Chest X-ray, AP view. Patient: 28 years old, sex M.
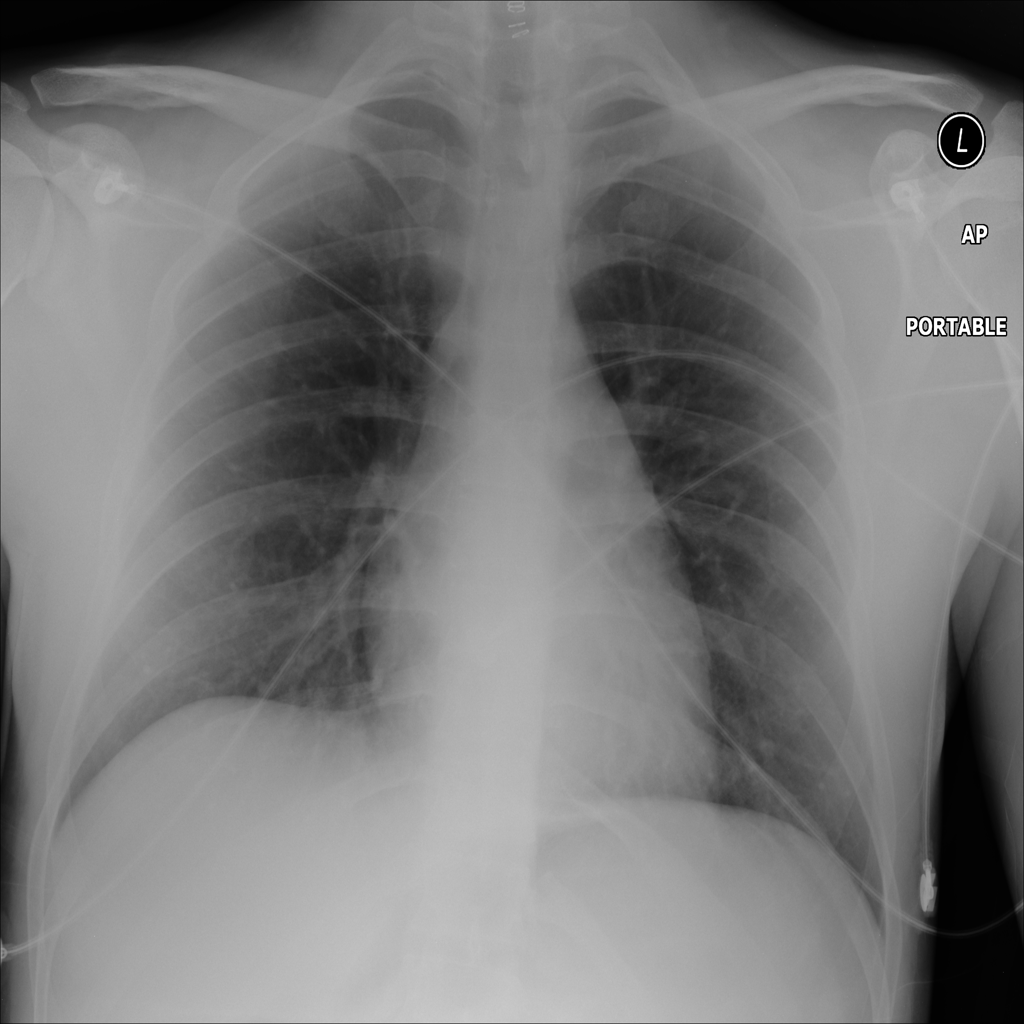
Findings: No Finding